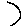
Label: moon